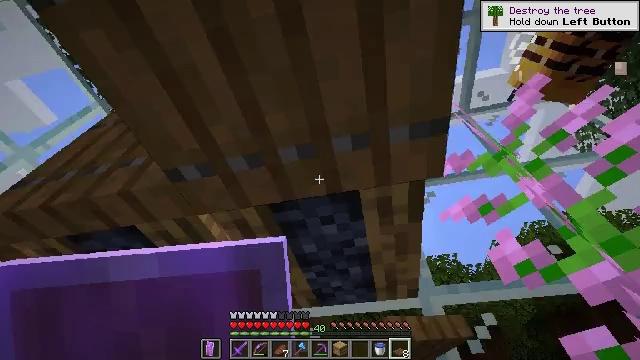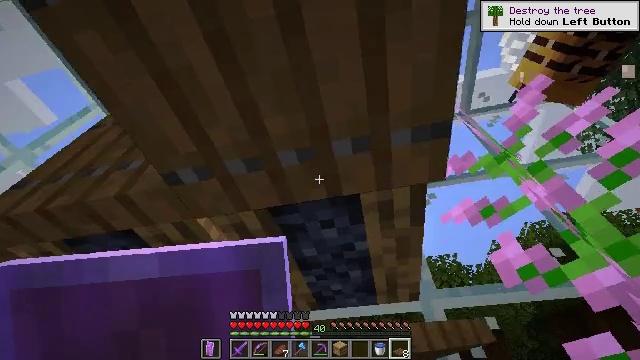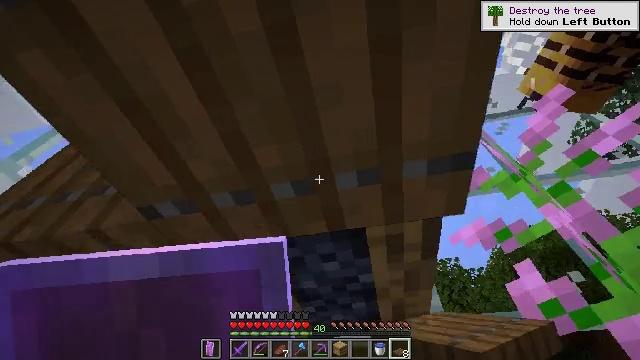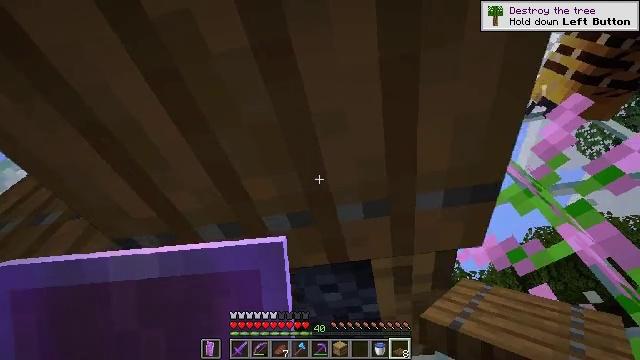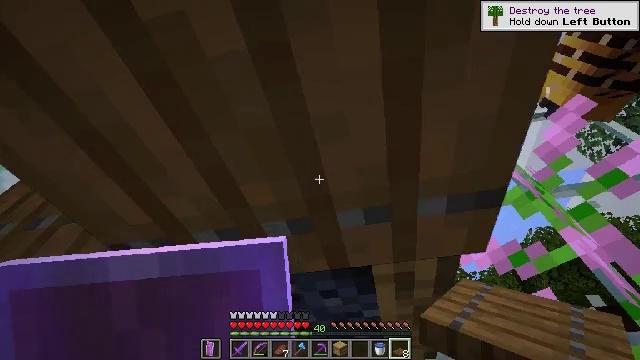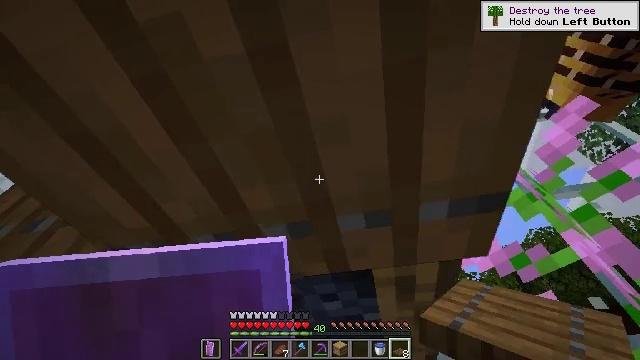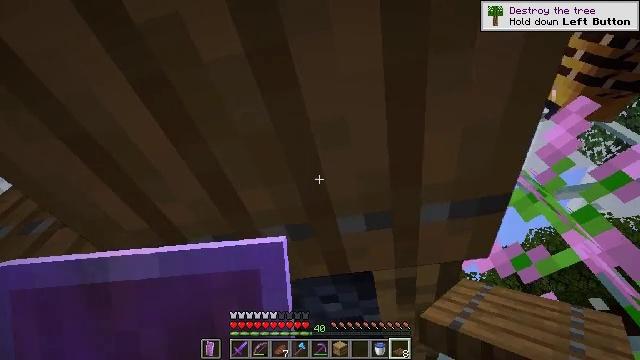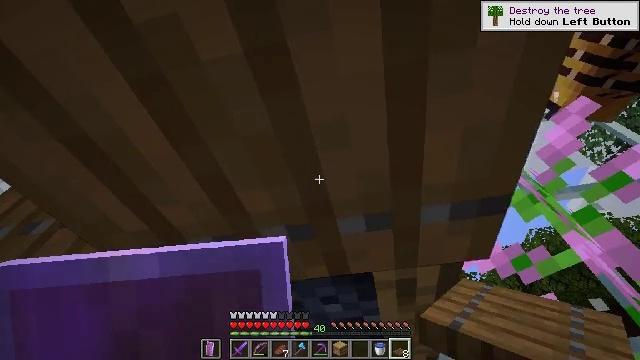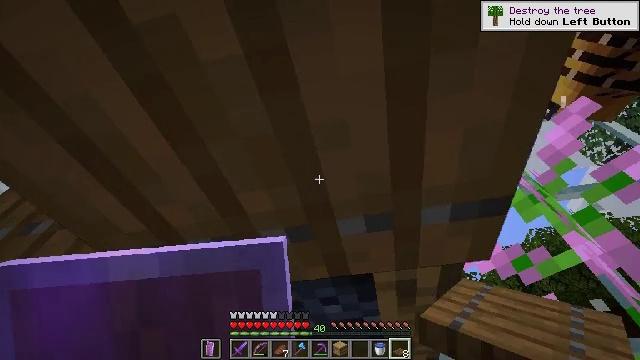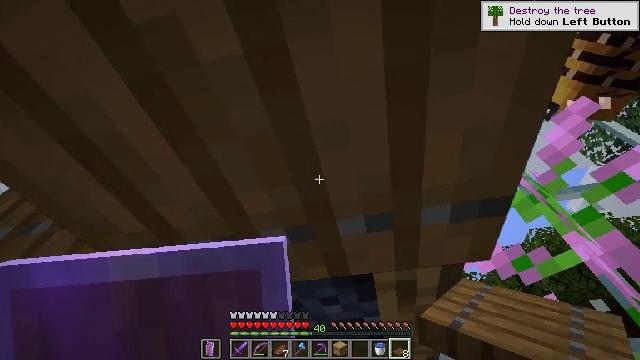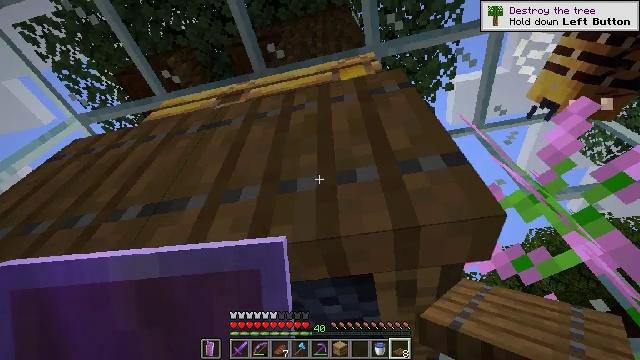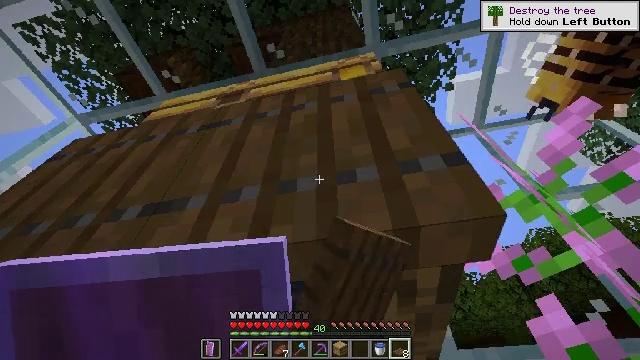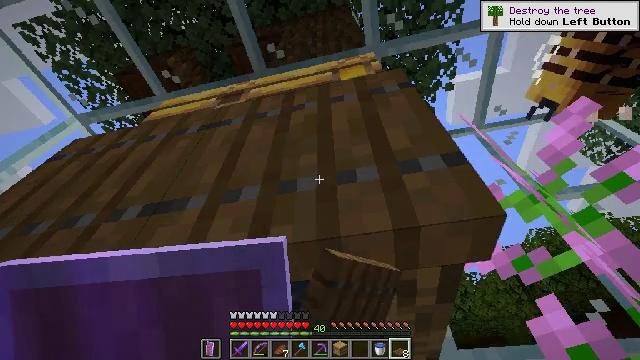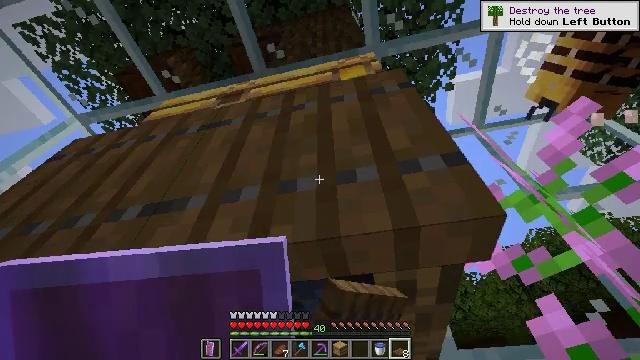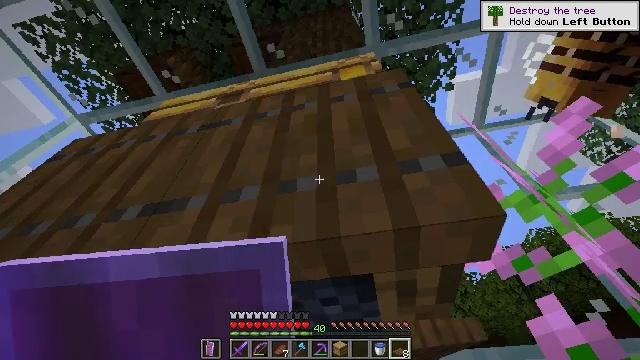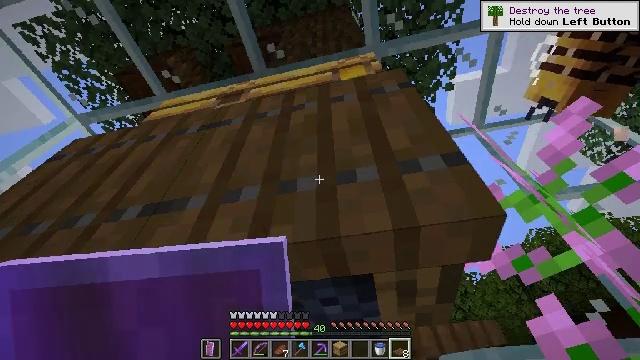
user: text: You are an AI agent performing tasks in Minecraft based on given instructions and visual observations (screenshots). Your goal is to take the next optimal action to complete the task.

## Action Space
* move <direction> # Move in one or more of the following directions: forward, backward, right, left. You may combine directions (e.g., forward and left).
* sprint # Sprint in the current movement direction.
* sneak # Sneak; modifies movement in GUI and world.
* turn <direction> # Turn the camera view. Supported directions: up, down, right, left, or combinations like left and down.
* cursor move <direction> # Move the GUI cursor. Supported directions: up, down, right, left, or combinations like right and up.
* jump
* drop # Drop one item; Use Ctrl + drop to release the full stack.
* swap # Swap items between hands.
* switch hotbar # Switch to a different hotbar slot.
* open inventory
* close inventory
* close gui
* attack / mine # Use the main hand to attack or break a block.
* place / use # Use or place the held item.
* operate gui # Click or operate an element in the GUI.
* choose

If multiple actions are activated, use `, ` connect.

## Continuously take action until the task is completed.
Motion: motion action
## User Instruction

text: Gather lilac from the ground.
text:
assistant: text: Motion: no_op
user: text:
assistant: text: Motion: no_op
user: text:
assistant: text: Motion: no_op
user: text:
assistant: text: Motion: no_op
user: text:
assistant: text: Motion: no_op
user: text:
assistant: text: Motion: no_op
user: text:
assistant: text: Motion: no_op
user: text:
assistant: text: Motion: no_op
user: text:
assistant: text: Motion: no_op
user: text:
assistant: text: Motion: use / place
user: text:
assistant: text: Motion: use / place
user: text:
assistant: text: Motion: use / place
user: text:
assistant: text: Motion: no_op
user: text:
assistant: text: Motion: no_op
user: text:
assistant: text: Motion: no_op
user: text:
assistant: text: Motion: no_op
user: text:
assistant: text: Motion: move right
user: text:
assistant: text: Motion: move right
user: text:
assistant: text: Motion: move right
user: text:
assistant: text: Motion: move right
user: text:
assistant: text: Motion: no_op
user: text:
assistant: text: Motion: no_op
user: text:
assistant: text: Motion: no_op
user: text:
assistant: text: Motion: no_op
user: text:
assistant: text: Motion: no_op
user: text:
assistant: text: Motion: no_op
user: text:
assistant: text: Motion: no_op
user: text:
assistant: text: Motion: no_op
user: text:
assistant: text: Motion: turn left and down
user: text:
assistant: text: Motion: turn left and down